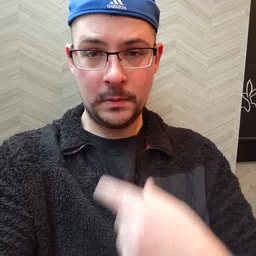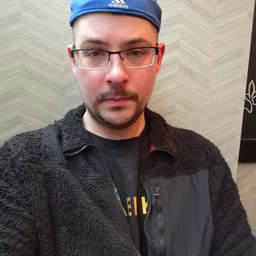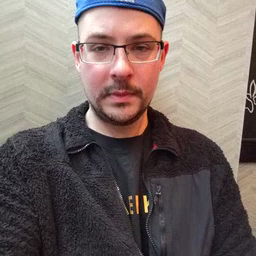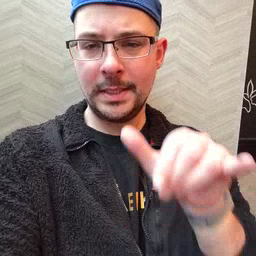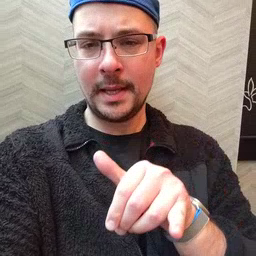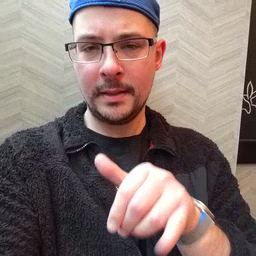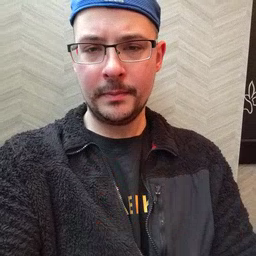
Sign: stay